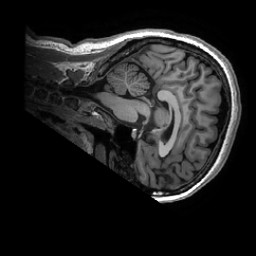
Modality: T1w
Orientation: sagittal
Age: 30
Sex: female
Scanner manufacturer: ge
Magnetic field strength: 3 T
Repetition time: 0.0073 s
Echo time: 0.003 s